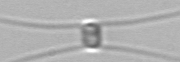
Label: Chaetoceros_similis